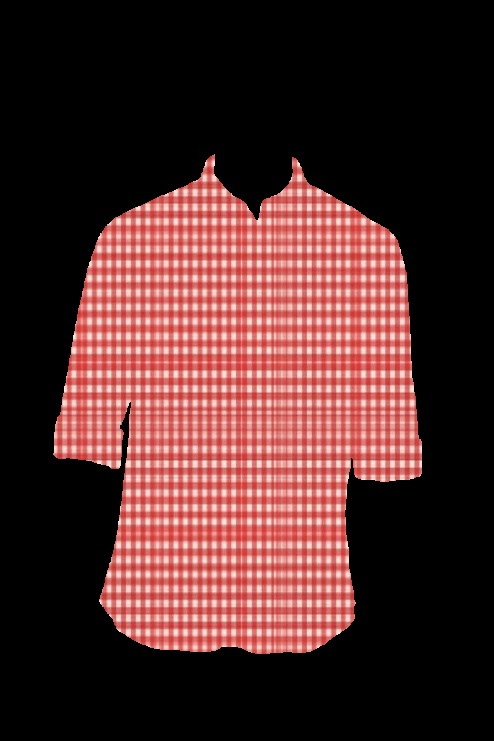
red gingham tee